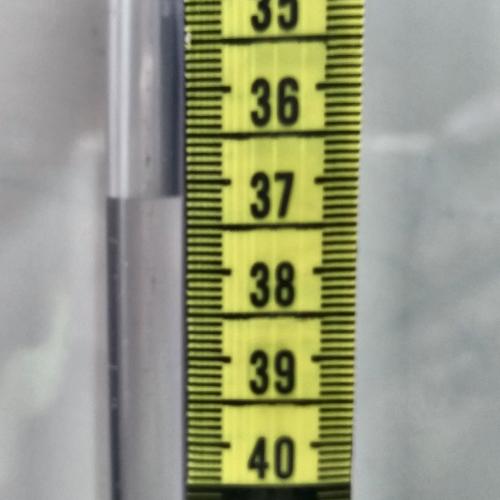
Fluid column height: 37.2 cm